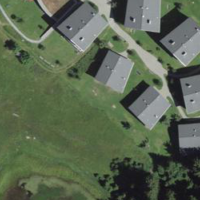
EUNIS habitat code: 24
Species observed at this site:
Rhinanthus minor
Carex vesicaria